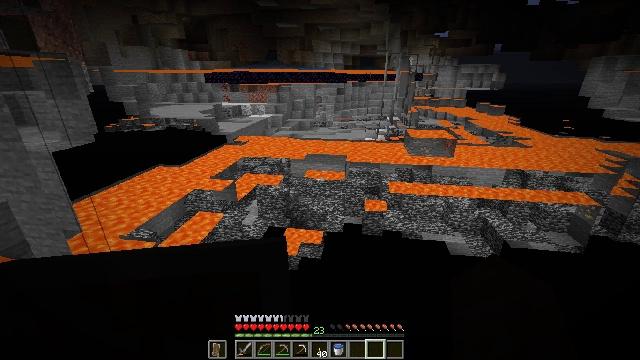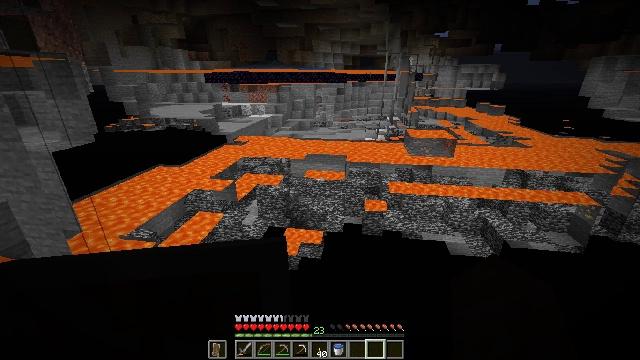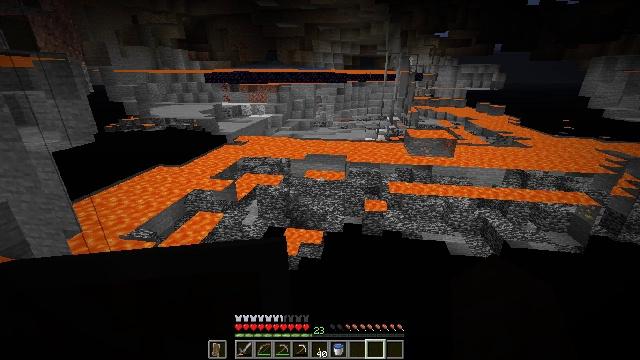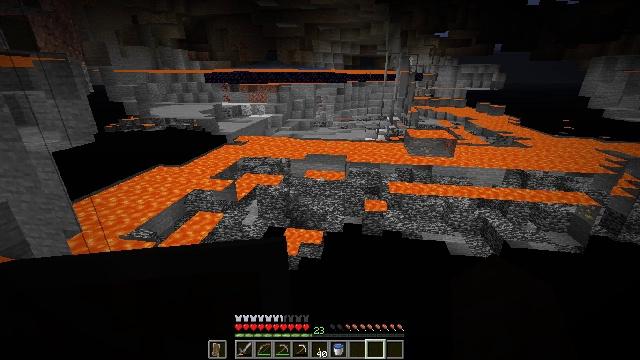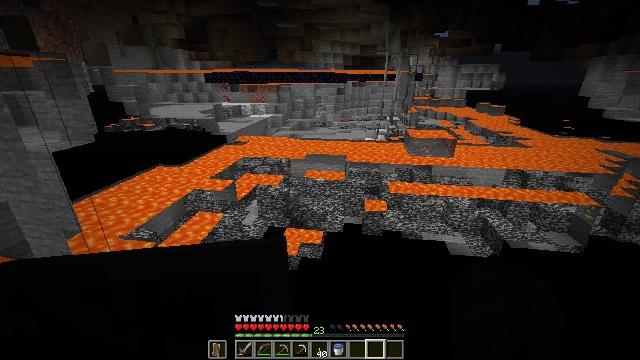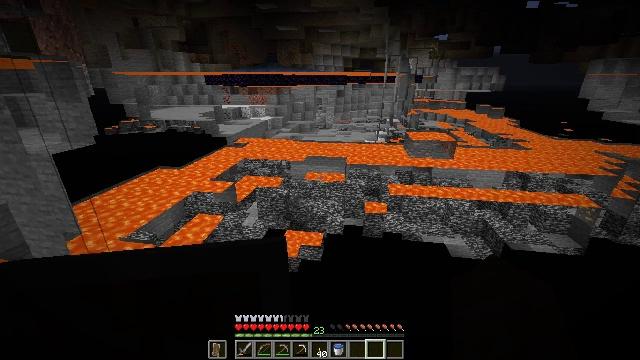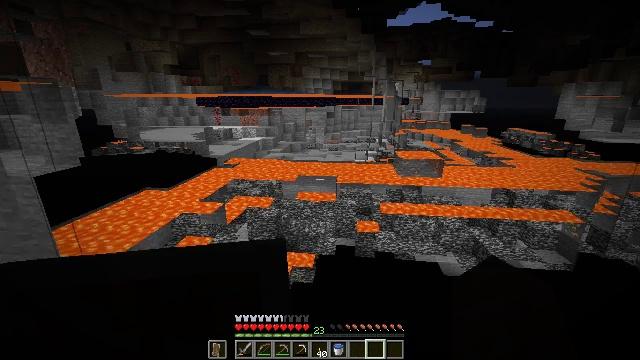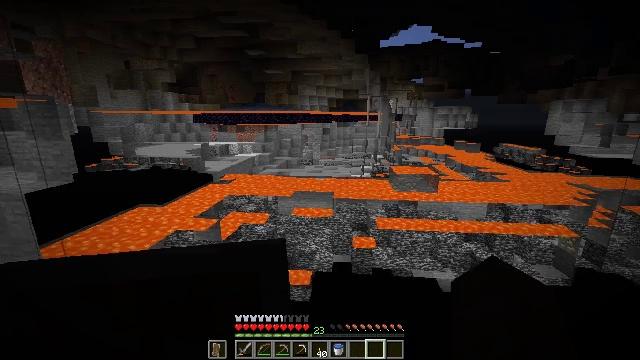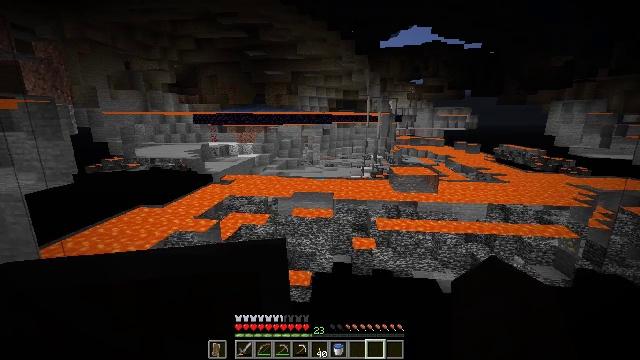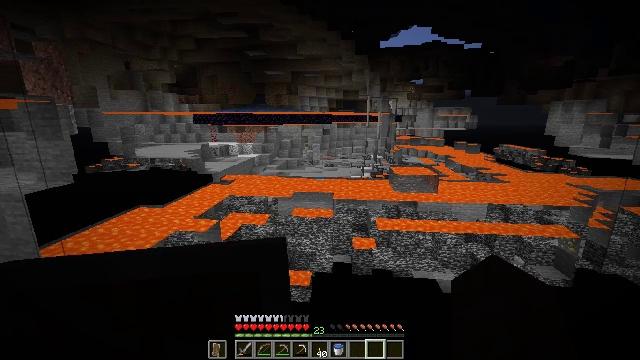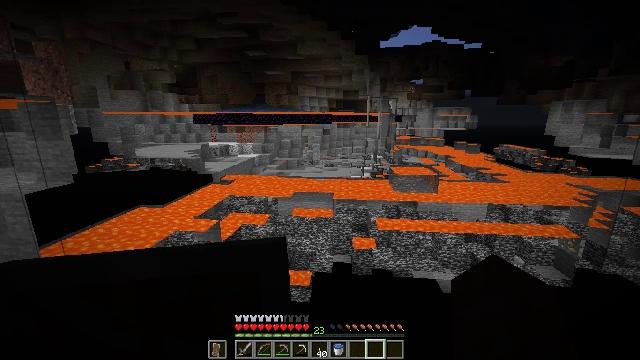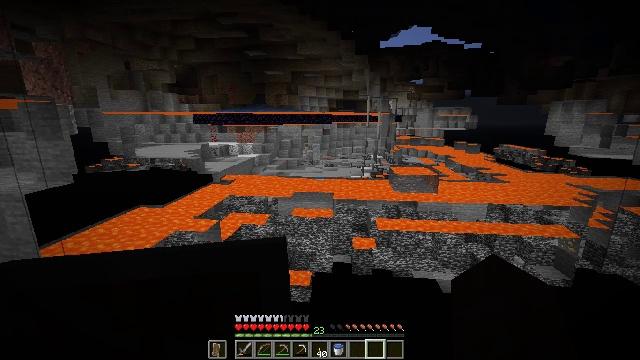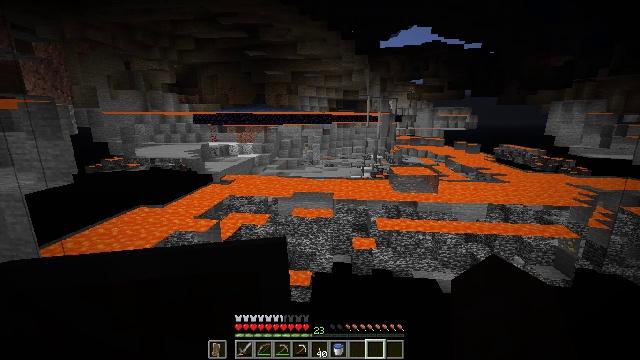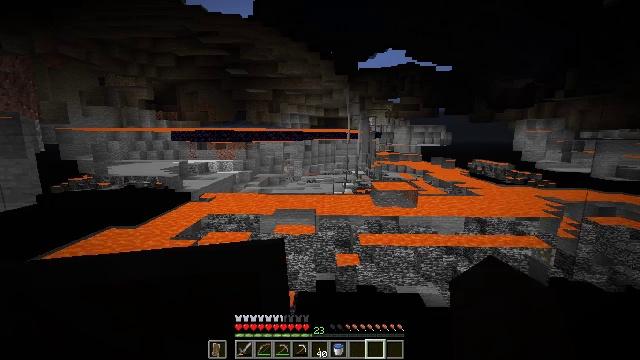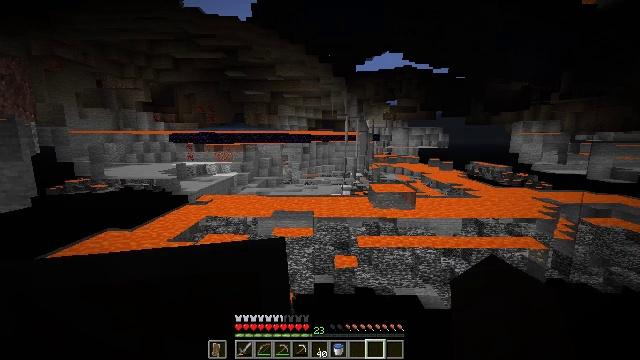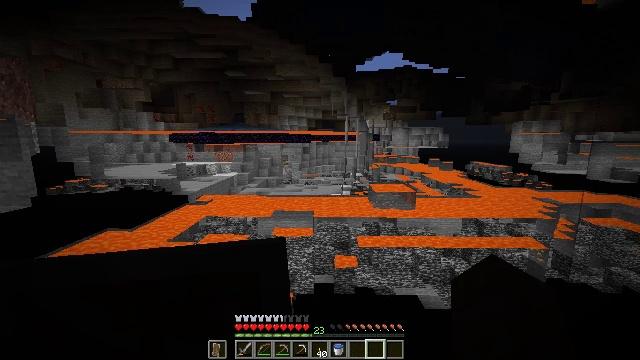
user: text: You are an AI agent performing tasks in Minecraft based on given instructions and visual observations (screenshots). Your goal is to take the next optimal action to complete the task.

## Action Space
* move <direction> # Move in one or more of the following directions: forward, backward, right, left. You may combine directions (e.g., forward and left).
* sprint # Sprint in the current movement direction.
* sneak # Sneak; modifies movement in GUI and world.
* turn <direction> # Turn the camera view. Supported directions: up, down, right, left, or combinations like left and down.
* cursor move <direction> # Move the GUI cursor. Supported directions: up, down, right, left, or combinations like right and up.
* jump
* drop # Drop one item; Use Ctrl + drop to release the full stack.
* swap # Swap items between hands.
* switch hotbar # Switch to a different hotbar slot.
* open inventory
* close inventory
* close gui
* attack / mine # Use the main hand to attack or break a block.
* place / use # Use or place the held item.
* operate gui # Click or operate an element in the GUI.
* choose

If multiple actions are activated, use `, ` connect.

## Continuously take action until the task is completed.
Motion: motion action
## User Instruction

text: Harvest the piston head.
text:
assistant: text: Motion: no_op
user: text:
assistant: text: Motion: no_op
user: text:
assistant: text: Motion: no_op
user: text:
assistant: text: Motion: no_op
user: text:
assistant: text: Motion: no_op
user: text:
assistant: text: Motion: turn right and up
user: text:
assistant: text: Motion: turn up
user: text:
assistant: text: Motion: no_op
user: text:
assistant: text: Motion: no_op
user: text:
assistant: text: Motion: no_op
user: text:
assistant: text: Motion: no_op
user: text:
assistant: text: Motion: no_op
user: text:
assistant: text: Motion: turn right and up
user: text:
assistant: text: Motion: no_op
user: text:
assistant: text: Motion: no_op
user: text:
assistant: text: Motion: no_op
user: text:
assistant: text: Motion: no_op
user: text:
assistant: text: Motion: no_op
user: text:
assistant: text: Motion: no_op
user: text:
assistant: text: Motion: no_op
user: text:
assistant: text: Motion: no_op
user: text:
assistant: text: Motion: no_op
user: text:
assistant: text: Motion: no_op
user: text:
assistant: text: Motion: no_op
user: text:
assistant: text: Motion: no_op
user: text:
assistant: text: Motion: no_op
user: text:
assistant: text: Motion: no_op
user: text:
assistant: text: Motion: no_op
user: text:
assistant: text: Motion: no_op
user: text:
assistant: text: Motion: turn right and up